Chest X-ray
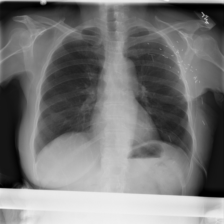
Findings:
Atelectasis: negative
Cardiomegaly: negative
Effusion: negative
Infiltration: negative
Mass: negative
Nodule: negative
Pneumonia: negative
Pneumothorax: negative
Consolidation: negative
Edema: negative
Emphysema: negative
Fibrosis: negative
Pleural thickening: negative
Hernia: negative